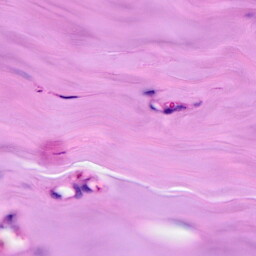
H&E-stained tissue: Breast